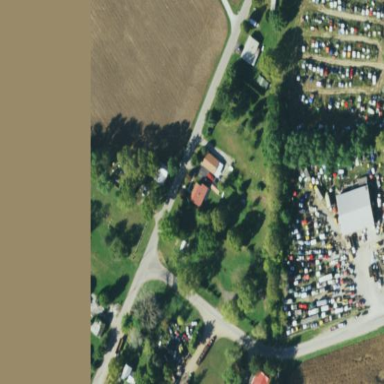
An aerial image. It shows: Grave yard.